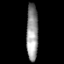
Tissue: prostate
Cell type: T cells
Senescence score: 0.3412
Nuclear area (px): 652
Mean DAPI intensity: 147.241